Field crop: tomato
Growth stage: 1
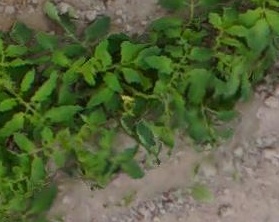
Species: tomato